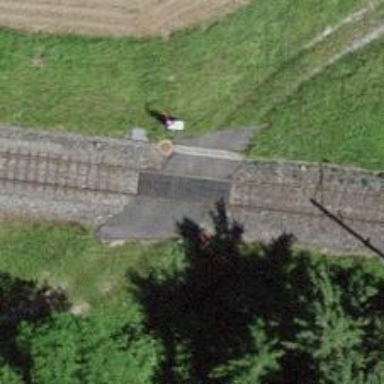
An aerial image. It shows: Railway level crossing.